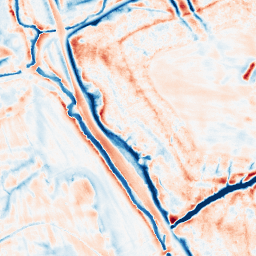
Category: edge_preserving
Decomposition family: bilateral
Decomposition parameters: d: 21
sigma_color: 25
sigma_space: 150
Upsampling method: bspline
Upsampling parameters: scale: 4
Upsampling scale: 4